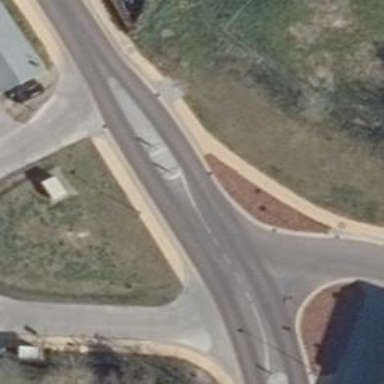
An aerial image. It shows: Marked zebra crossing with traffic calming island.